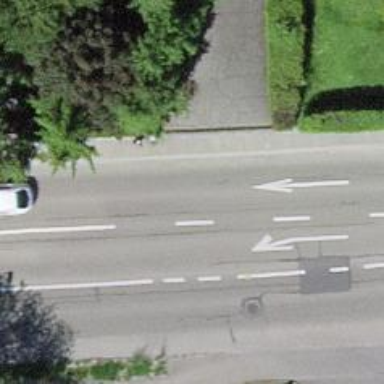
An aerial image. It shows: Primary highway with designated cycle lane.